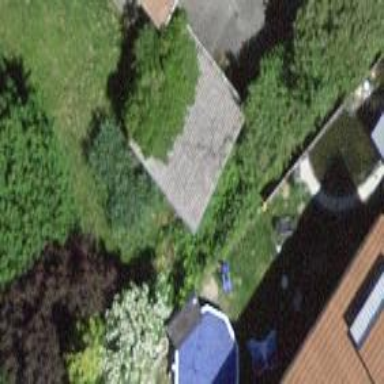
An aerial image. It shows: Garage.